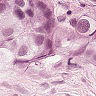
Metastatic tissue present: yes